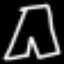
Label: pants